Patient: sex M, age 61
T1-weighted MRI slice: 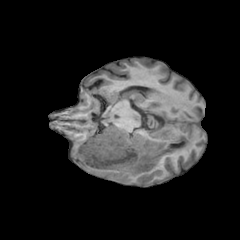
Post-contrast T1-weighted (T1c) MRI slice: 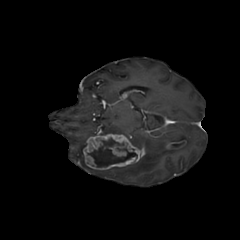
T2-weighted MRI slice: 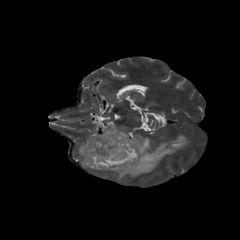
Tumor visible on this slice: yes
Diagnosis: Glioblastoma, IDH-wildtype
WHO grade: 4